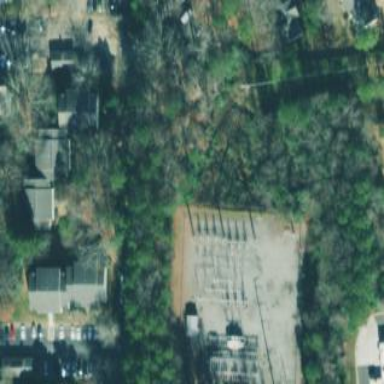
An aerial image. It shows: Distribution level power substation surrounded by fence.